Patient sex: F
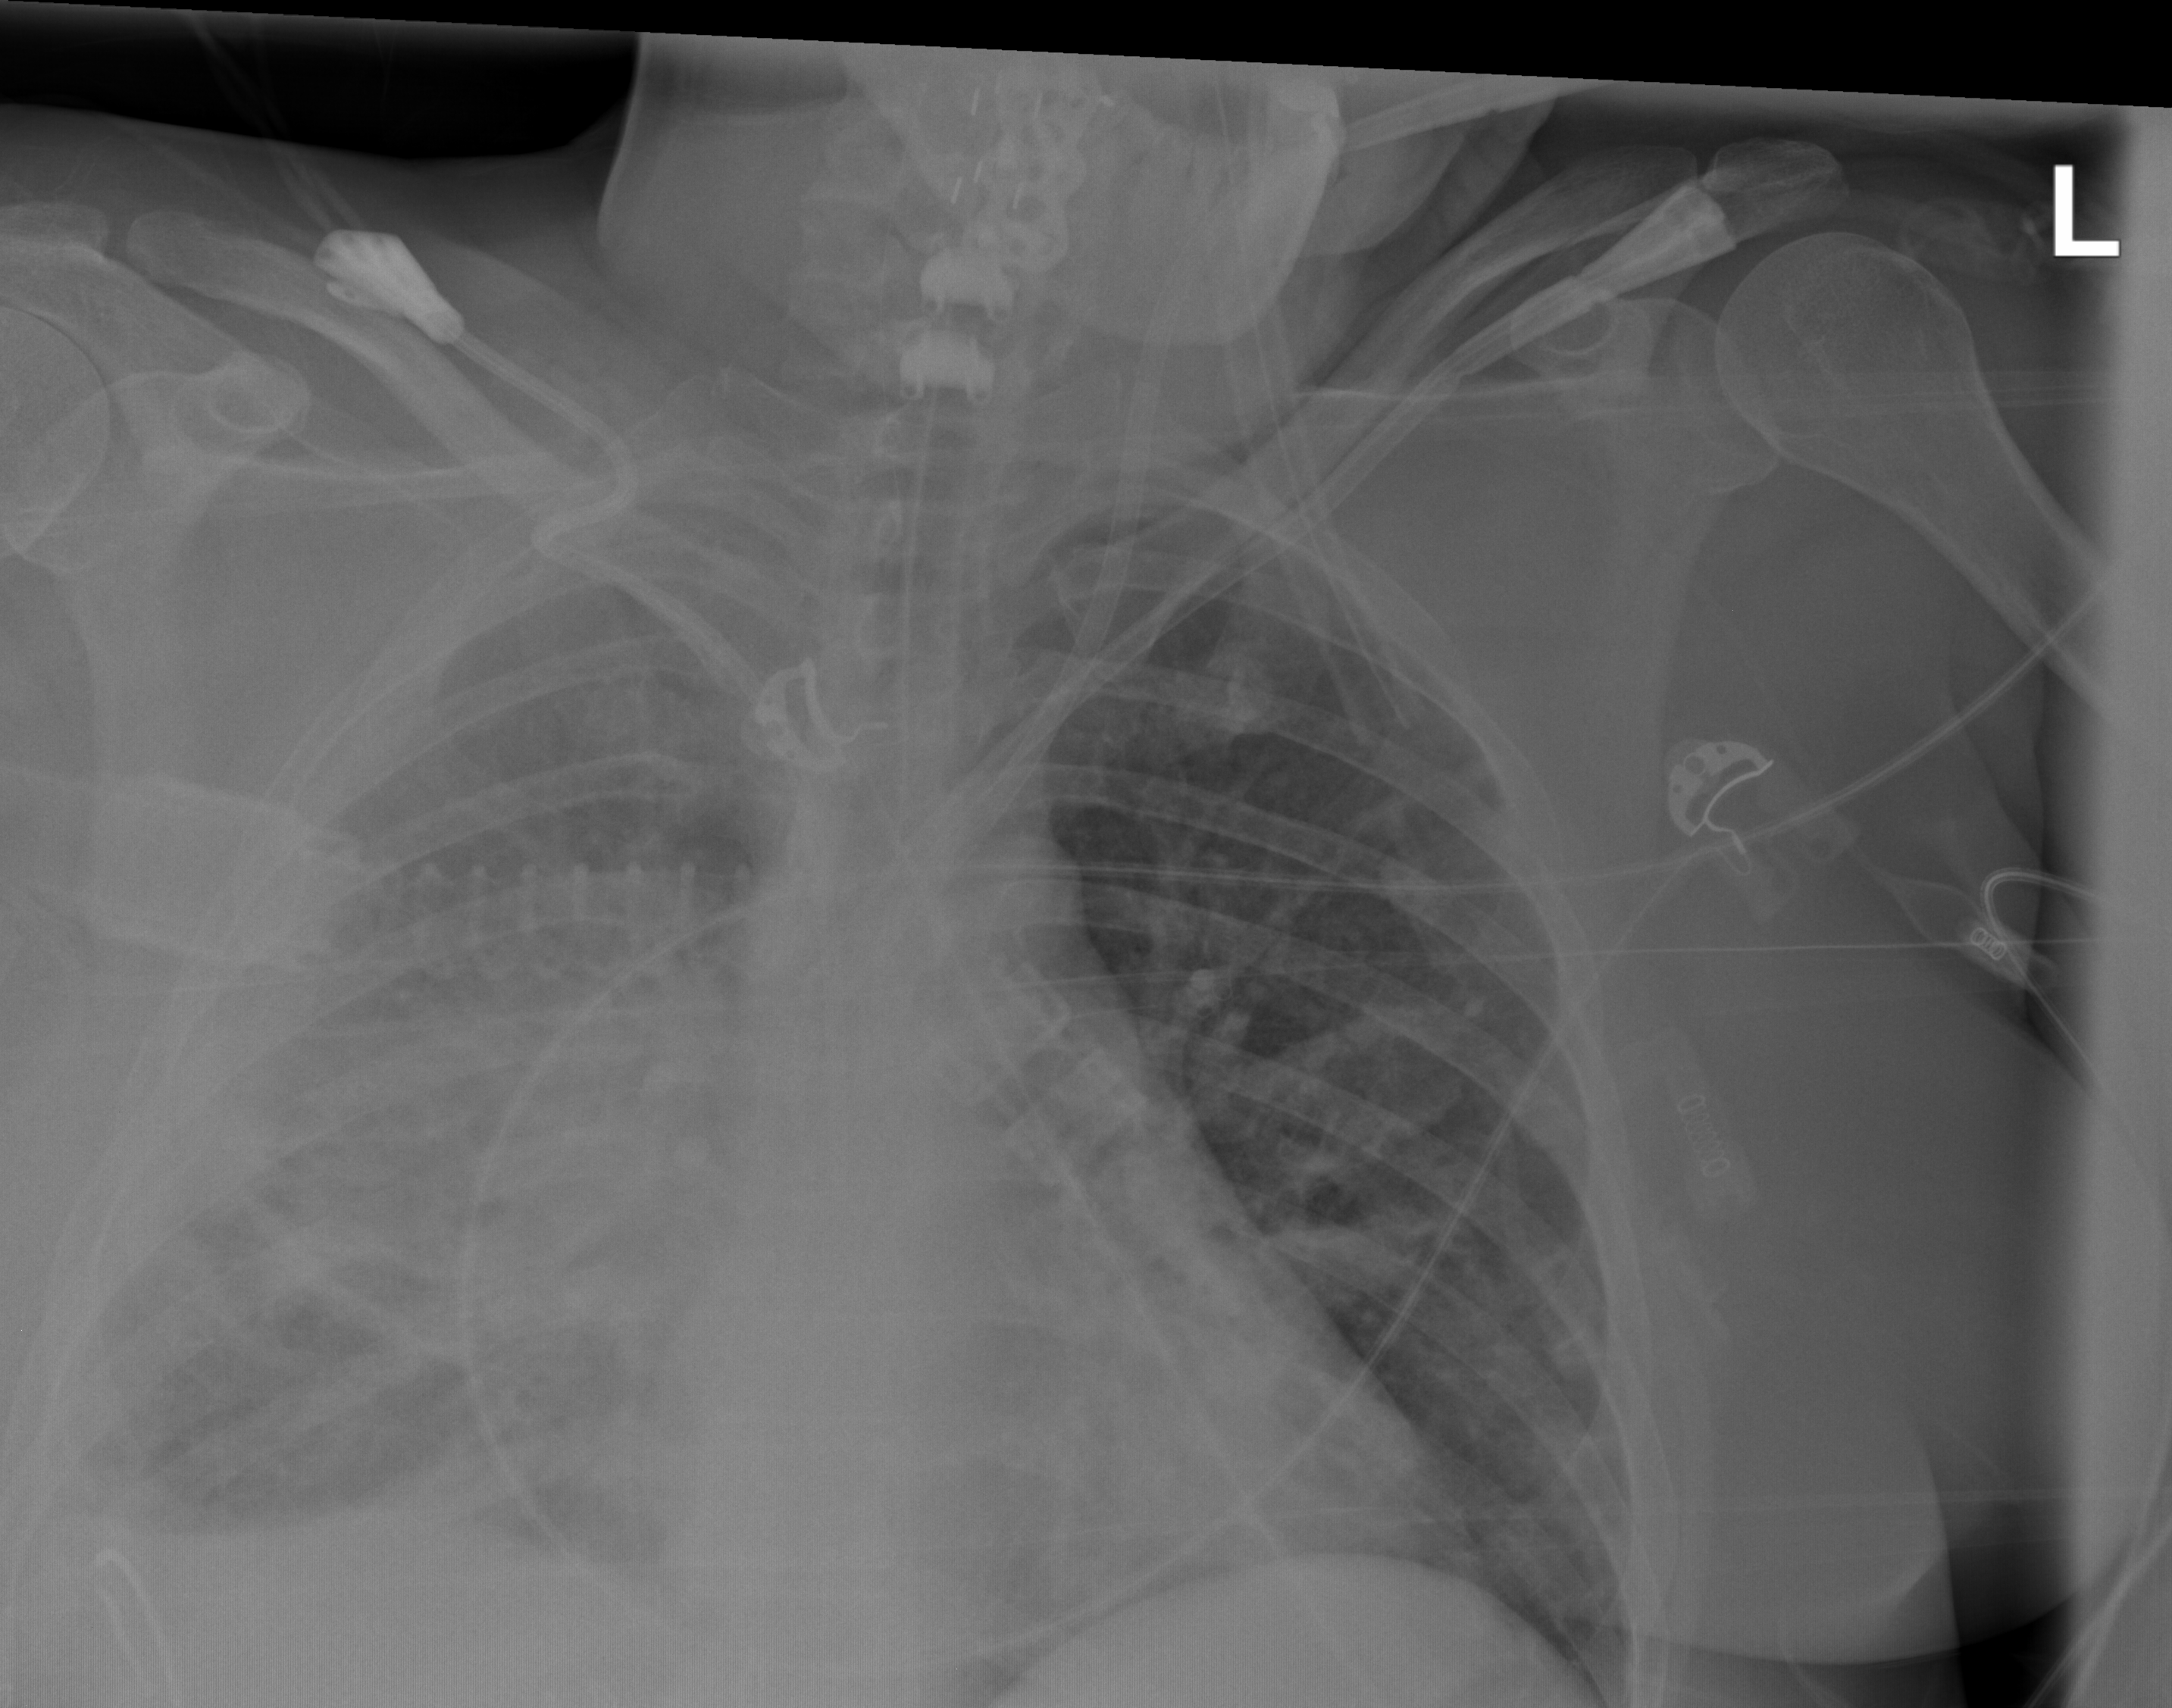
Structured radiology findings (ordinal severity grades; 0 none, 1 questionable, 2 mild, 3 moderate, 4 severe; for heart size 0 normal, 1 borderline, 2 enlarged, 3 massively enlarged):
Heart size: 0
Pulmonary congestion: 0
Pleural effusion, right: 2
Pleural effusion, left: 0
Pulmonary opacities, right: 3
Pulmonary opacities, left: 0
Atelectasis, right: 3
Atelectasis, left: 0